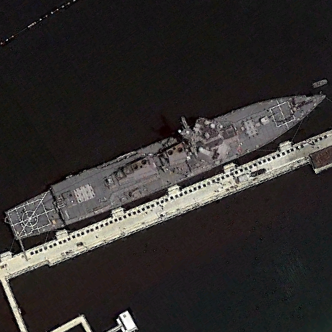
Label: destroyer